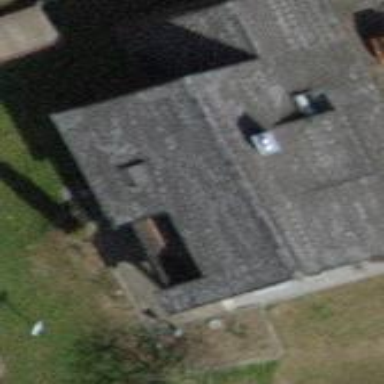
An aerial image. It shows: Detached building.